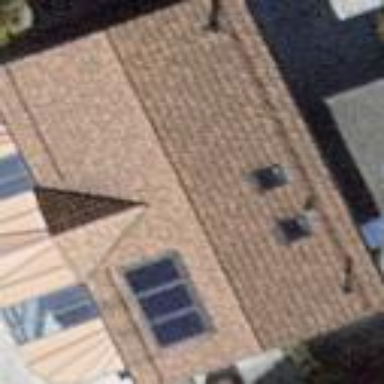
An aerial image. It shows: Building with gabled roof made of tiles. The roof is oriented along the building.